Field crop: tomato
Growth stage: 2
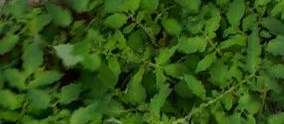
Species: tomato